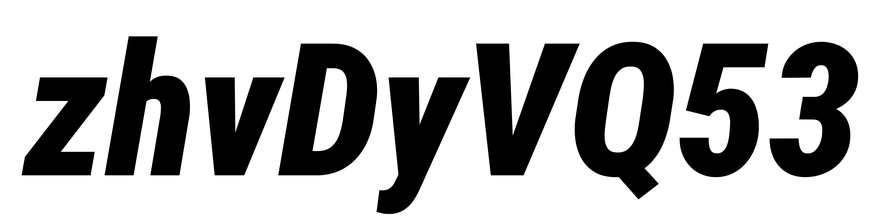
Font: Roboto-Italic_Condensed_Black_Italic